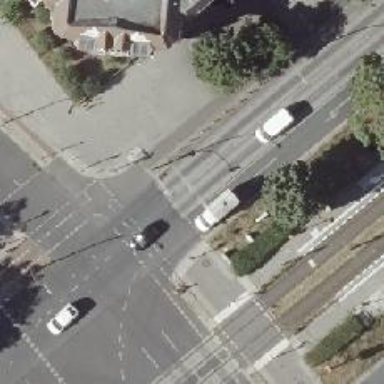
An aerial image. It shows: Road with traffic signals.